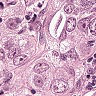
Metastatic tissue present: yes